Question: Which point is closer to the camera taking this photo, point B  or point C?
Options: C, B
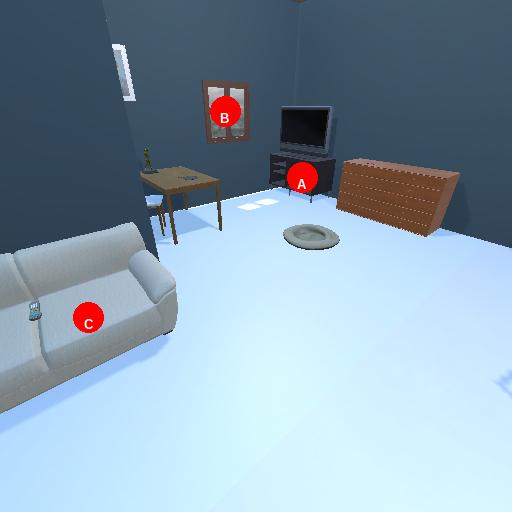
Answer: C